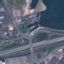
Land use / land cover: Highway